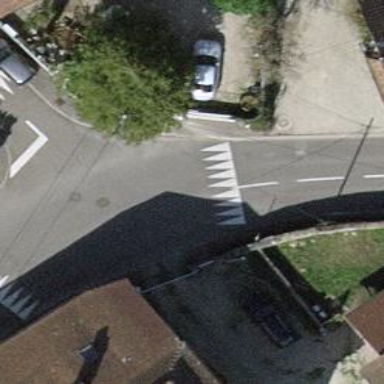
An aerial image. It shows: Traffic calming hump on the road.